Interaction volume radius: 5 \u00c5
Interaction volume height: 10 \u00c5
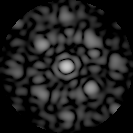
Disorder parameter: 0.483